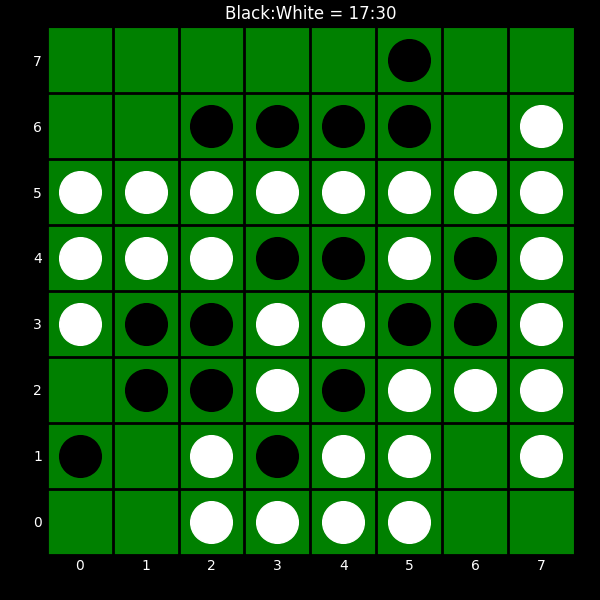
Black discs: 17
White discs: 30